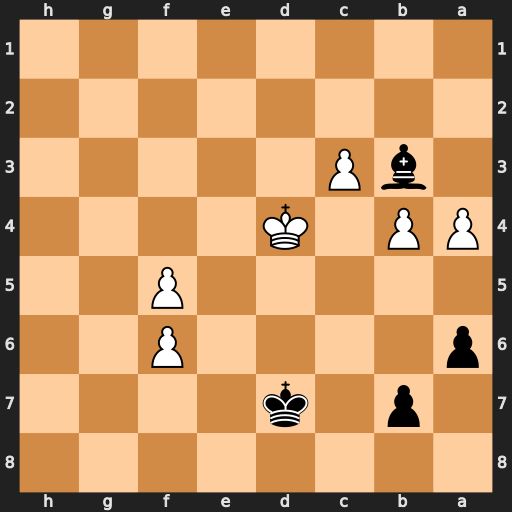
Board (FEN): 8/1p1k4/p4P2/5P2/PP1K4/1bP5/8/8
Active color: b
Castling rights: -
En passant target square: -
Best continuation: Bxa4 f7 Ke7 f8=Q+ Kxf8